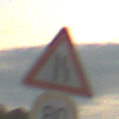
Verkehrszeichen: EinseitigVerengteFahrbahnRechts
Zusatzzeichen unten: Geschwindigkeit80
Umgebung: Outdoor, RoadRail
Tageszeit: SunriseSunset
Wetter: PartlyCloudy
Licht: Natural
Jahreszeit: NotSpecified
Kontrast: LowContrast